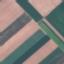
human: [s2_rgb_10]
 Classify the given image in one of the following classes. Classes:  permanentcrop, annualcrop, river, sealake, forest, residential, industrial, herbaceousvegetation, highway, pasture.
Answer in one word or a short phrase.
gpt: AnnualCrop